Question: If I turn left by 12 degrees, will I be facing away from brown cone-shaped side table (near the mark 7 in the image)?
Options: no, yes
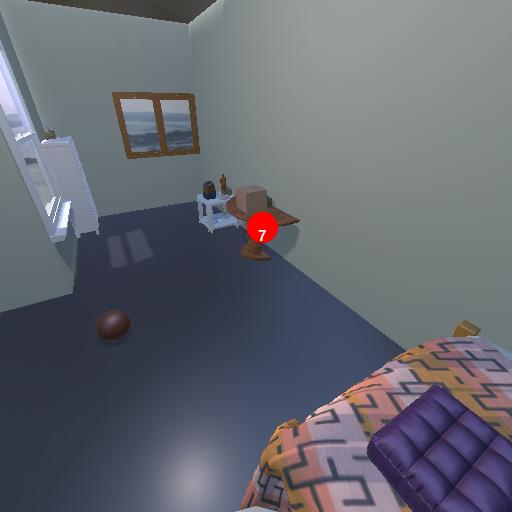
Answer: no